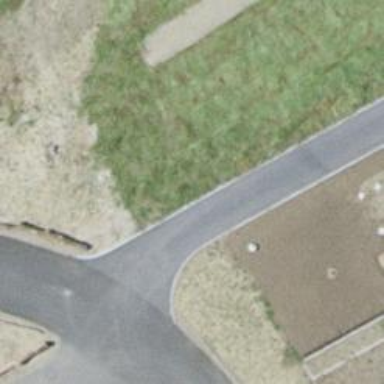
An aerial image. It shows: Bollard barrier.